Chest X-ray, PA view. Patient: 36 years old, sex F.
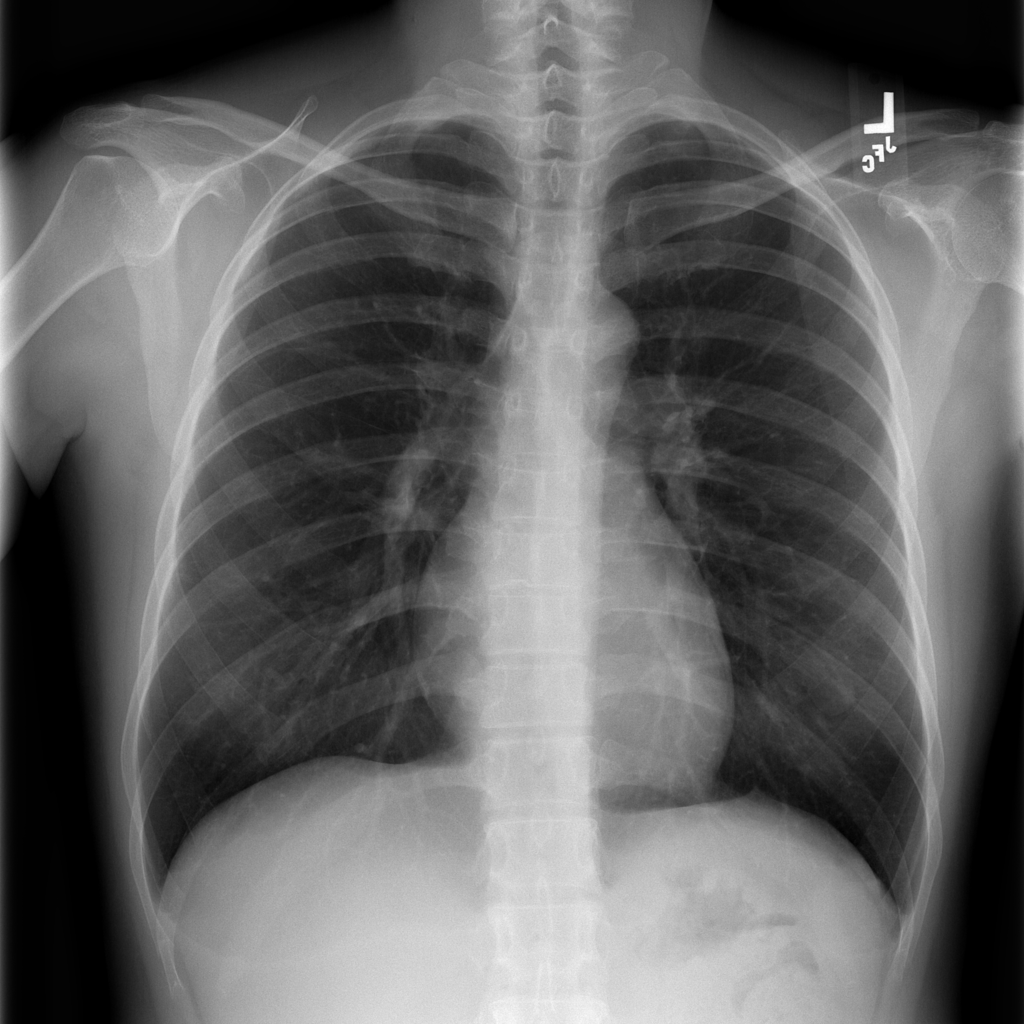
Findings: No Finding